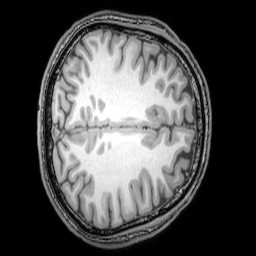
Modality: T1w
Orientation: axial
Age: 24
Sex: male
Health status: healthy
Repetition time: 0.081 s
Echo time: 0.037 s